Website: walmart
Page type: receipt
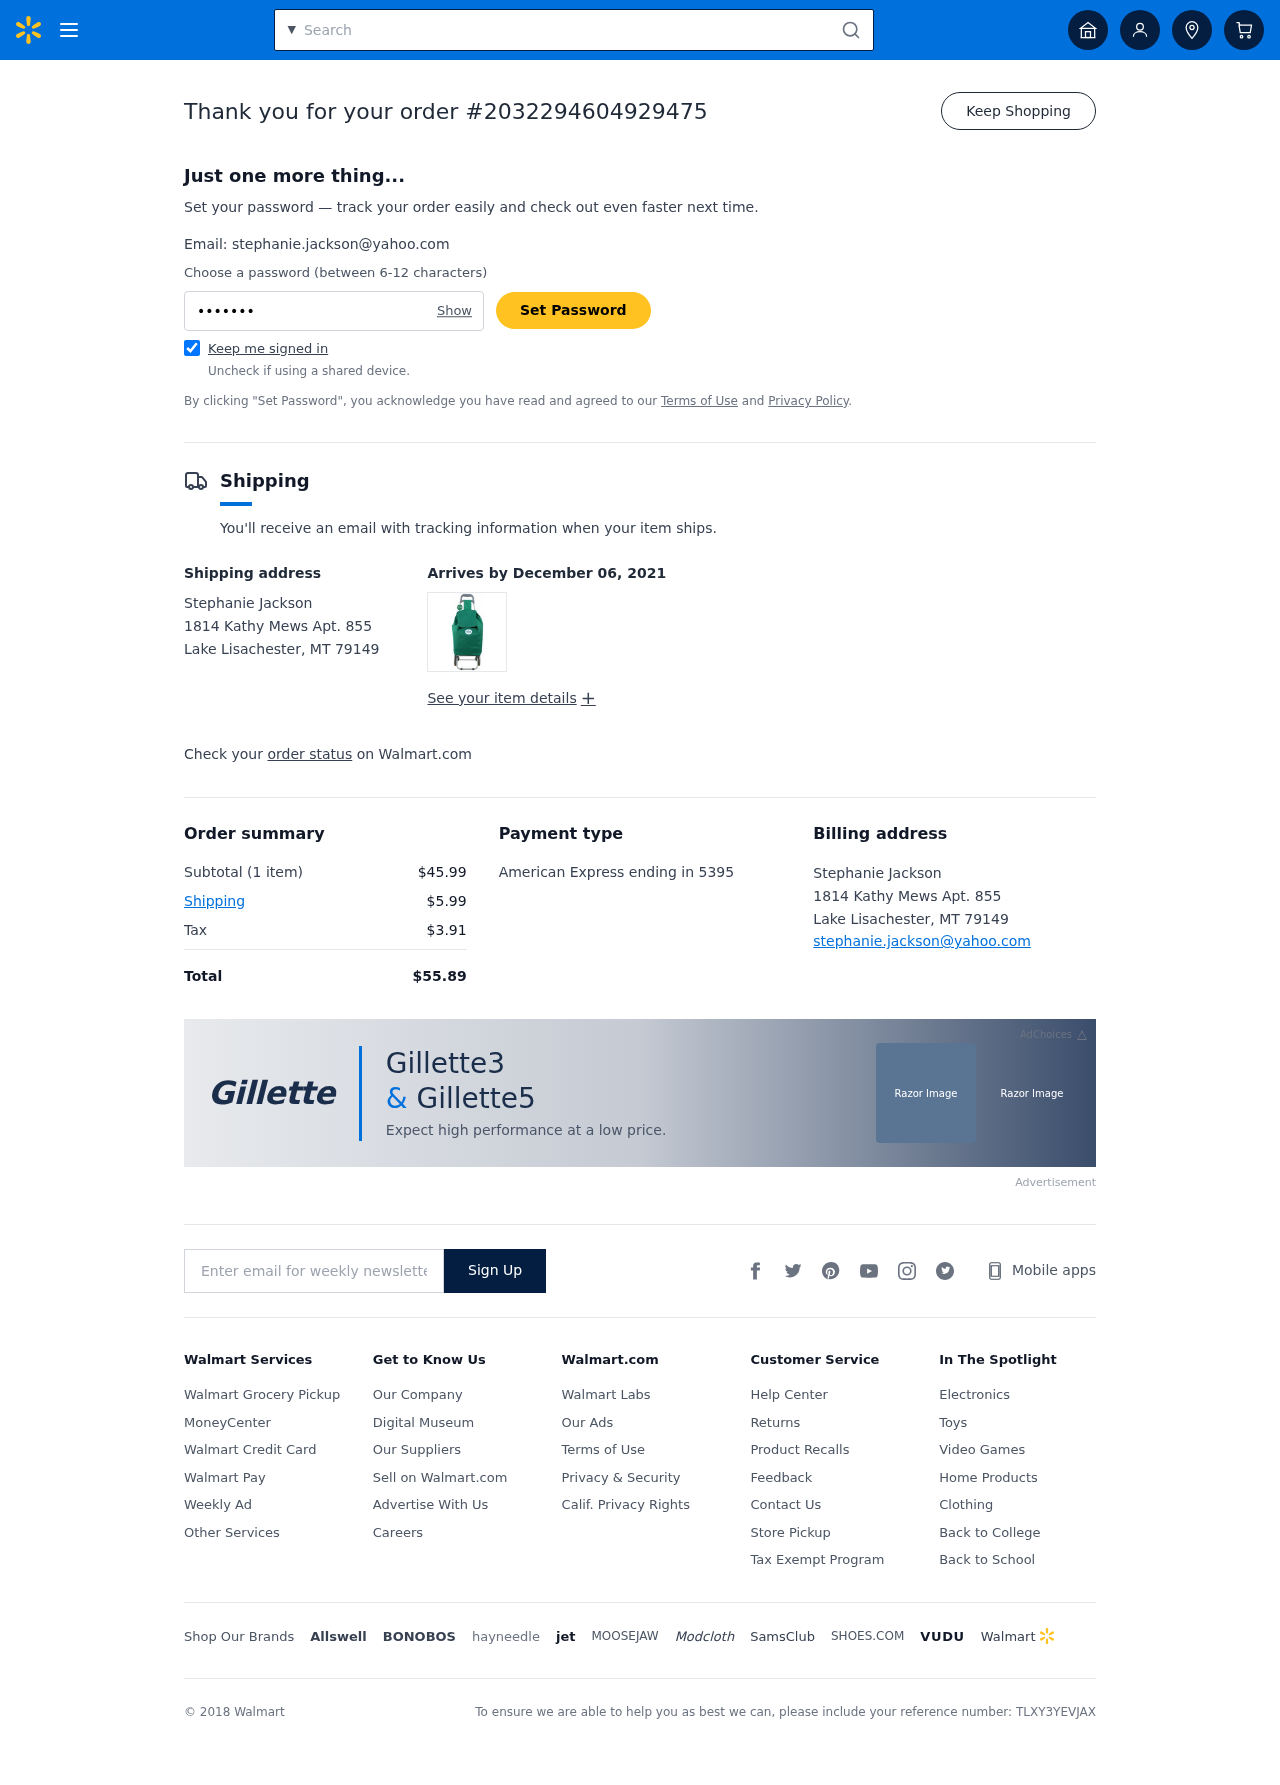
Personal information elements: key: PII_CARD_LAST4
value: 5395
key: PII_CARD_TYPE
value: American Express
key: PII_CITY_STATE_ZIP
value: Lake Lisachester, MT 79149
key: PII_EMAIL
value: stephanie.jackson@yahoo.com
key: PII_FULLNAME
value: Stephanie Jackson
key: PII_STREET
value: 1814 Kathy Mews Apt. 855
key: PII_FULLNAME2
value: Stephanie Jackson
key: PII_CITY
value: Lake Lisachester
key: PII_STATE_ABBR
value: MT
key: PII_POSTCODE
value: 79149
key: PII_POSTCODE_FULL
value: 79149
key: PII_CITY_STATE
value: Lake Lisachester, MT
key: PII_POSTCODE_NUMERIC
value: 79149
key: PII_EMAIL2
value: stephanie.jackson@yahoo.com
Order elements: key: ORDER_ID
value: #2032294604929475
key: ORDER_DELIVERY_DATE
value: December 06, 2021
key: ORDER_NUM_ITEMS
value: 1 item
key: ORDER_SUBTOTAL
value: $45.99
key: ORDER_SHIPPING_COST
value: $5.99
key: ORDER_TAX
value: $3.91
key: ORDER_TOTAL
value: $55.89
Search elements: key: HEADER_SEARCH
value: Search